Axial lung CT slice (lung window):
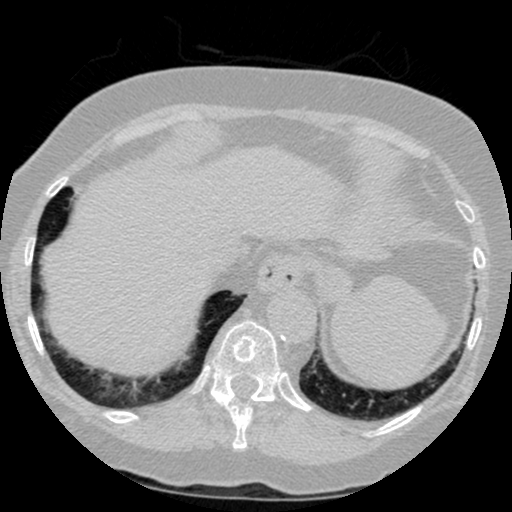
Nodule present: no